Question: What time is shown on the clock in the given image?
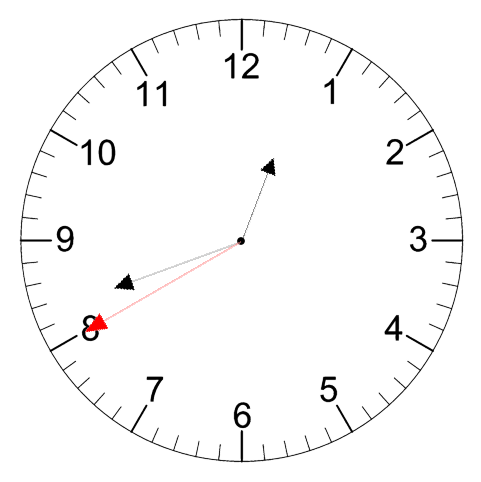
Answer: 12:41:40